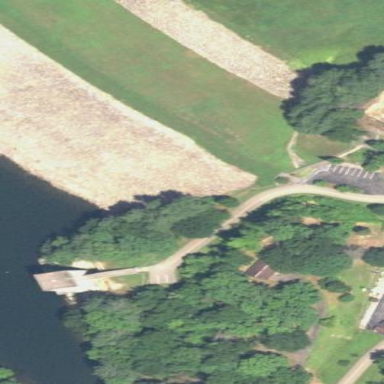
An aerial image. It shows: Dam along waterway.